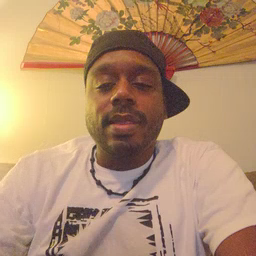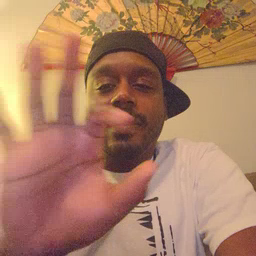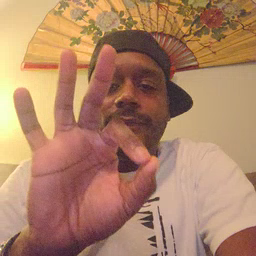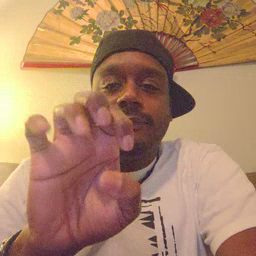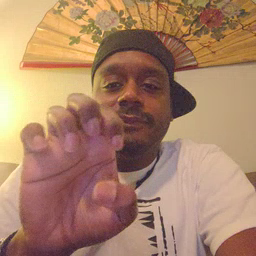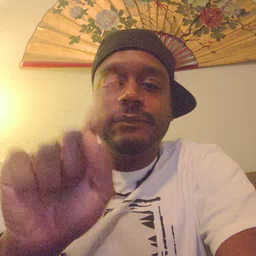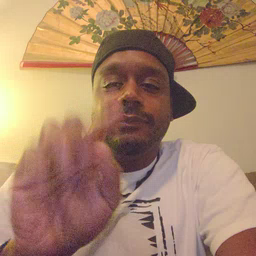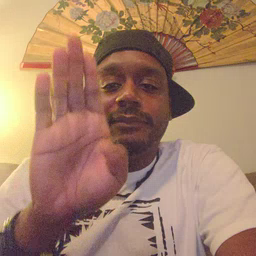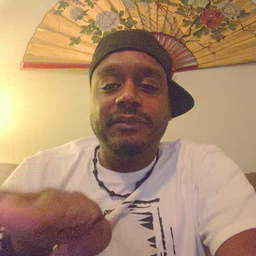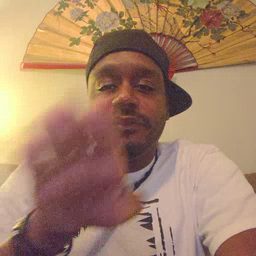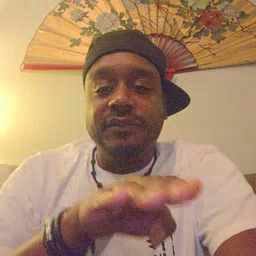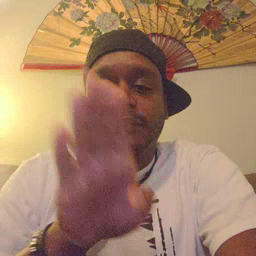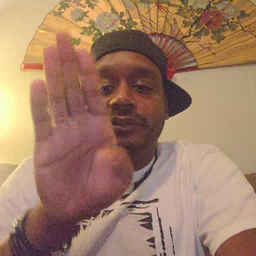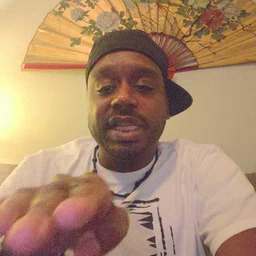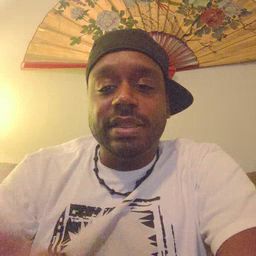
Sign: feet